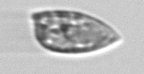
Label: Prorocentrum_dentatum